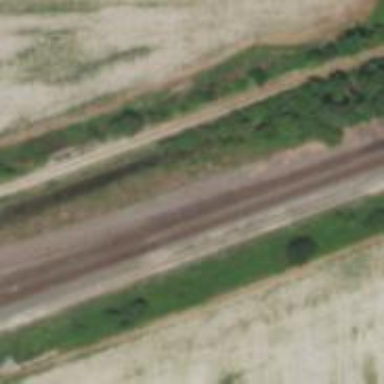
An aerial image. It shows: Railway spur junction.